Question: I'm using WHERE XXX IN (SQL), so (SQL) must select only one Column
In this case I'm select some 'customer_id' from a group, and those customer only belongs to that group only
'''
WHERE 'id_customer' IN(
SELECT g.'id_customer' // this must select *only one* column
FROM ps_customer_group AS g
Group By g.'id_customer'
Having COUNT(g.'id_customer') = 1
AND g.'id_group'=3 // **- Unknown column 'g.id_group' in 'having clause'**
)
'''
the raw data look like this, btw this is not the result

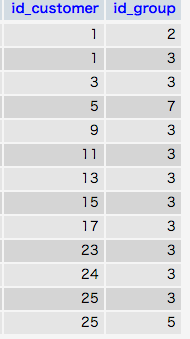
Answer: Try this:
'''
WHERE id_customer IN(
select g.id_customer from
ps_customer_group as g
where g.id_group=3 -- That belongs to this group
and g.id_customer in(
SELECT g.id_customer
FROM ps_customer_group AS g
Group By g.id_customer
Having COUNT(g.id_group) = 1 -- is his only group
)
)
'''
Here is a <URL>